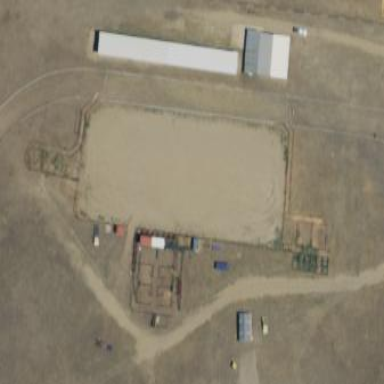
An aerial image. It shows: Equestrian pitch for leisure land sports.